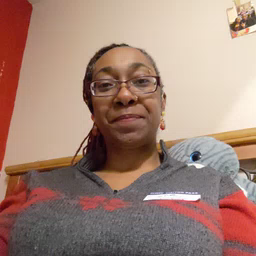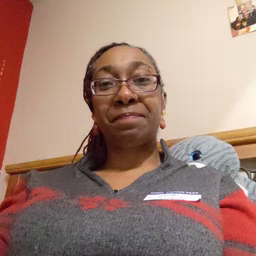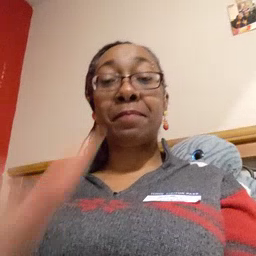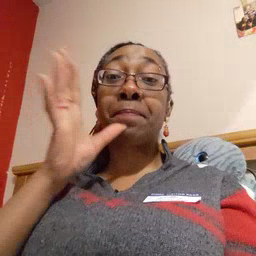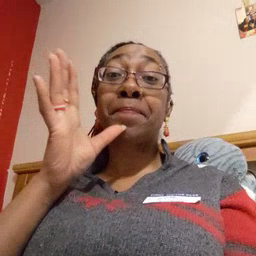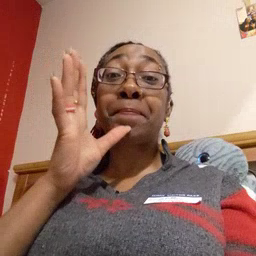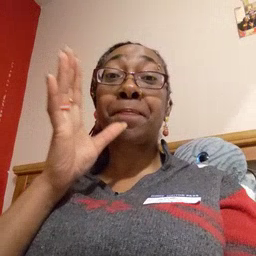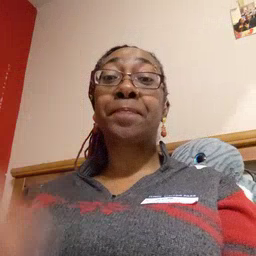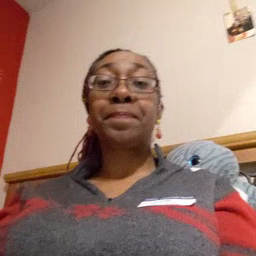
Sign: mom